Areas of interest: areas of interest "Shandong Province Jinan Puli Junior Middle School"
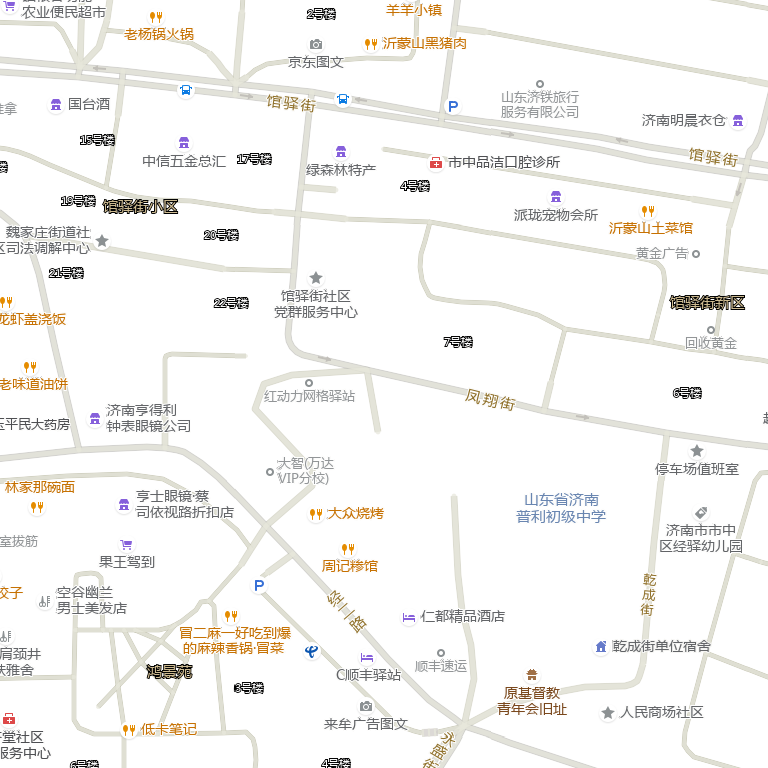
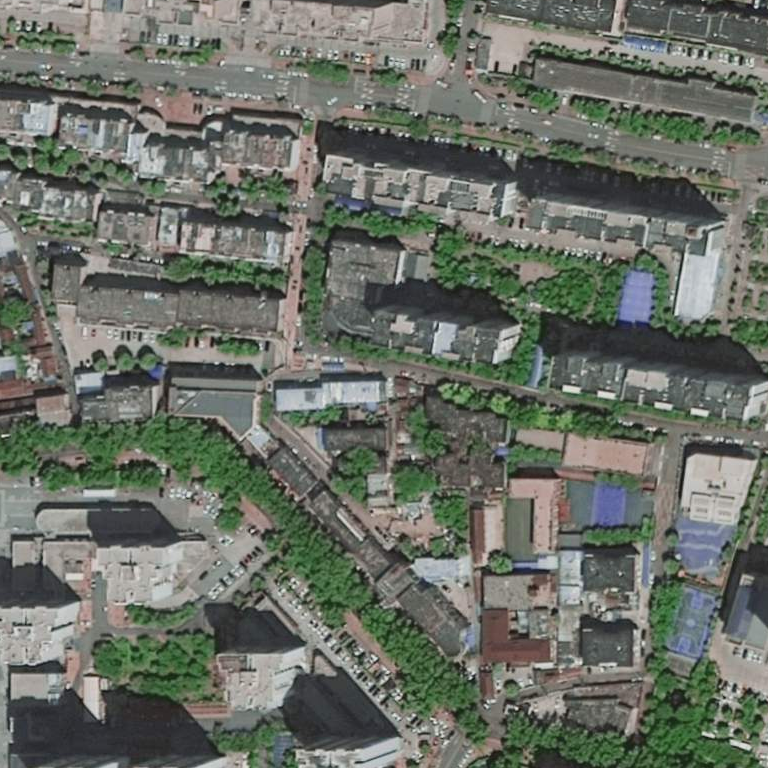